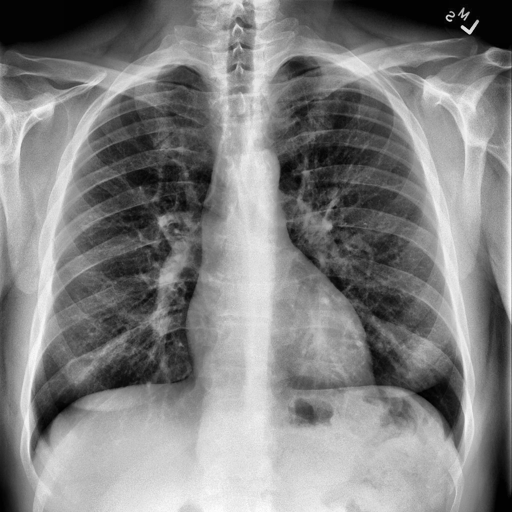
Finding: NORMAL